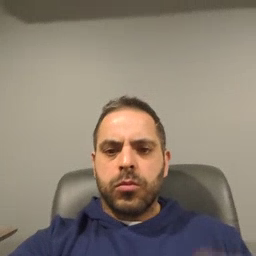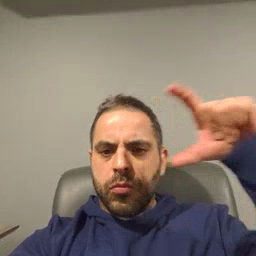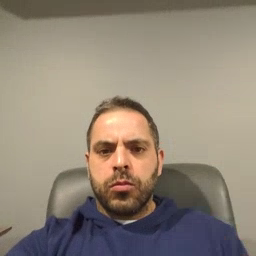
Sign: moon